Interaction volume radius: 5 \u00c5
Interaction volume height: 30 \u00c5
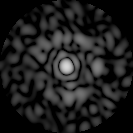
Disorder parameter: 0.8143